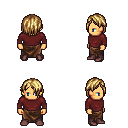
a pixel art fantasy rpg character, male body template, human, tanned skin, maroon long-sleeve shirt, robe skirt, blonde bangs hairstyle, maroon shoes, four views (front, back, left, right), 2x2 character sprite sheet, small pixel art, hard edges, no anti-aliasing